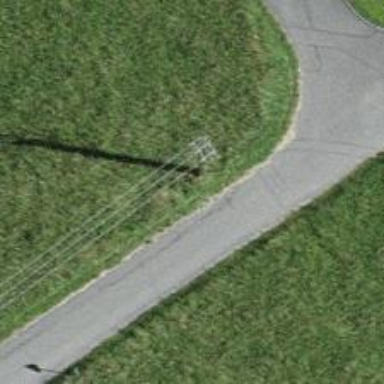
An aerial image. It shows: Distribution transformer on power pole.